Question: I'd like to invert a black text while hovering it with a custom -black- cursor.
This GIF demonstrates the effect:

Couldn't wrap my head around to make this work with CSS & JS. Some combination with mix-blend-modes, clipping masks, pseudo elements and filters I guess.
The following code makes the cursor white but doesn't alow the black text to be turned white. Sounds abstract? Here's a <URL>.
'''
// All creds go to https://murmure.me
const cursor = $(".cursor"),
body = $("body"),
slider = $(".slider"),
nav = $(".nav"),
fail = $(".fail"),
invert = $(".invert"),
nav_open_menu = $(".navopen"),
wwidth = $(window).width(),
wheight = $(window).height(),
cursorMove = function() {
var e, n;
return (
body.addClass("cursor-on"),
cursor.css({
transform: "matrix(1, 0, 0, 1, " + wwidth / 2 + ", " + wheight / 2 + ")"
}),
(e = wheight / 2),
(n = 0.65 * wwidth / 2),
n > e ? e : n,
$(window).on("mousemove", function(e) {
var n, t;
if (
((window.x = e.clientX),
(window.y = e.clientY),
cursor.css({
transform: "matrix(1, 0, 0, 1, " + x + ", " + y + ")"
}),
!nav.hasClass("overlay-visible"))
)
return (
(n = Math.floor((x - 60) / 5)),
(t = Math.floor((y - 60) / 5)),
n < 20 && t < 20
? nav_open_menu.addClass("magnetize").css({
transform: "scale(1.3) translate3d(" + n + "px, " + t + "px, 0)"
})
: nav_open_menu.removeClass("magnetize").attr("style", "")
);
})
);
};
cursorBind = function() {
var e, n, t;
if (
((n = cursor.find("span")).removeClass("link external new"),
(e = $(".focus")),
(t = $(".slack")),
$(window).on({
mouseenter: function() {
return n.removeClass("off");
},
mouseleave: function() {
return n.addClass("off");
}
}),
$("a, button, .cursor-link, .sort-listing th").on({
mouseenter: function() {
var e;
return (
(e = $(this).hasClass("external") ? "link external" : "link"),
n.addClass(e)
);
},
mouseleave: function() {
return n.removeClass("link external");
}
}),
$("h1").on({
mouseenter: function() {
var e;
return (
(e = $(this).hasClass("external") ? "invert external" : "invert"),
n.addClass(e)
);
},
mouseleave: function() {
return n.removeClass("invert external");
}
}),
e.length &&
e.find("a").on({
mouseenter: function() {
return n.addClass("new");
},
mouseleave: function() {
return n.removeClass("new");
}
}),
slider.length &&
slider.on({
mouseenter: function() {
var e;
return (
(e = $(this).hasClass("full") ? "click" : "drag"), n.addClass(e)
);
},
mouseleave: function() {
return n.removeClass("drag click");
}
}),
t.length &&
t.on({
mouseenter: function() {
return n.addClass("light");
},
mouseleave: function() {
return n.removeClass("light");
}
}),
fail.length)
)
return fail.on({
mouseover: function() {
return n.addClass("relol");
},
mouseleave: function() {
return n.removeClass("relol");
}
});
};
cursorMove();
cursorBind();
'''
'''
body {
min-height: 100vh;
display: flex;
justify-content: center;
align-items: center;
}
h1 {
font-weight: 500;
font-size: 9vw;
}
*, *:before, *:after {
box-sizing: border-box;
}
body {
min-height: 100vh;
background-color: #fff;
color: #000;
text-rendering: optimizelegibility;
line-height: 1.5;
/* System stack font-family mentioned by @wooorm */
font-family: Roboto, -apple-system, BlinkMacSystemFont, Helvetica Neue, Segoe UI, Oxygen, Ubuntu, Cantarell, Open Sans, sans-serif;
}
.cursor-on {
cursor: none;
}
.cursor-on * {
cursor: none;
}
.cursor-on .cursor {
position: fixed;
z-index: 10;
pointer-events: none;
top: -1rem;
left: -1rem;
}
.cursor-on .cursor > span {
display: block;
width: 2rem;
height: 2rem;
border-radius: 2rem;
background: #f8e71c;
transition: transform 0.2s cubic-bezier(0.165, 0.84, 0.44, 1);
transform: scale(1);
}
.cursor-on .cursor > span.off {
transform: scale(0);
}
.cursor-on .cursor > span.link {
transform: scale(1.5);
background-color: #0000ed;
}
.cursor-on .cursor > span.link.external:after {
content: "↗️";
display: block;
white-space: pre;
color: #fff;
font-weight: 100;
font-size: 1rem;
text-align: center;
width: 100%;
line-height: 1;
padding-top: 0.6em;
}
.cursor-on .cursor > span.light {
background: #fff;
}
.cursor-on .cursor > span.drag, .cursor-on .cursor > span.click, .cursor-on .cursor > span.relol, .cursor-on .cursor > span.new {
transform: scale(2.5);
}
.cursor-on .cursor > span.drag:after, .cursor-on .cursor > span.click:after, .cursor-on .cursor > span.relol:after, .cursor-on .cursor > span.new:after {
display: block;
content: "";
white-space: pre;
color: #fff;
font-size: 5px;
text-align: center;
width: 100%;
line-height: 1;
padding-top: calc((2rem / 2) - 2.5px);
color: #000;
}
.cursor-on .cursor > span.drag:after {
content: "play";
}
.cursor-on .cursor > span.click:after {
content: "click\A click";
}
.cursor-on .cursor > span.relol:after {
content: "click\A me";
padding-top: calc((2rem / 2) - 5px);
}
.cursor-on .cursor > span.new:after {
content: "new\A new";
}
.cursor-on:active .cursor > span {
transform: scale(0.75);
}
.cursor-on:active .cursor > span.link {
transform: scale(1);
}
.cursor-on:active .cursor > span.drag, .cursor-on:active .cursor > span.click, .cursor-on:active .cursor > span.relol, .cursor-on:active .cursor > span.new {
transform: scale(2);
}
.grid {
background-color: #fff;
}
.grid--column--item {
background-color: #000;
}
.grid--column.sticky .grid--column--item {
border-color: #000;
}
.cursor-on .cursor > span {
background: black;
}
.cursor-on .cursor > span.invert {
transform: scale(2.5);
mix-blend-mode: difference;
filter: invert(1) grayscale(1) contrast(2);
}
'''
'''
<script src="https://cdnjs.cloudflare.com/ajax/libs/jquery/3.3.1/jquery.min.js"></script>
<h1 class="invert">Work</h1>
<div class="cursor" >
<span class="off"></span>
</div>
'''
'''
mix-blend-mode: difference;
filter: invert(1) grayscale(1) contrast(2);
'''
I've setup a <URL> to mess around with, but didn't found a solution yet.
How could this hover effect be recreated with CSS and Javascript?
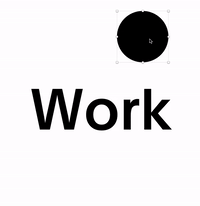
Answer: Here is an idea using 'clip-path'. The trick is to duplicate the text to have two layers above each other with different text color then I reveal the top one using the 'clip-path' that I adjust with the move of the mouse.
'''
var h =document.querySelector('h1');
var p= h.getBoundingClientRect();
var c= document.querySelector('.cursor');
document.body.onmousemove = function(e) {
/*Adjust the cursor position*/
c.style.left=e.clientX+'px';
c.style.top=e.clientY+'px';
/*Adjust the clip-path*/
h.style.setProperty('--x',(e.clientX-p.top)+'px');
h.style.setProperty('--y',(e.clientY-p.left)+'px');
}
'''
'''
body {
cursor:none;
}
h1 {
color: #000;
display:inline-block;
margin:50px;
text-align: center;
position:relative;
}
h1:before {
position:absolute;
content:attr(data-text);
color:#fff;
background:#000;
clip-path: circle(20px at var(--x,-100%) var(--y,-100%));
}
.cursor {
position:fixed;
width:40px;
height:40px;
background:#000;
border-radius:50%;
top:0;
left:0;
transform:translate(-50%,-50%);
z-index:-2;
}
'''
'''
<h1 data-text="WORK">WORK</h1>
<span class="cursor"></span>
'''
Here is Another idea using 'radial-gradient' and without duplicating the text that can work with multiple elements at the same time:
'''
document.body.onmousemove = function(e) {
document.documentElement.style.setProperty('--x',(e.clientX)+'px');
document.documentElement.style.setProperty('--y',(e.clientY)+'px');
}
'''
'''
body {
cursor:none;
}
.mask {
background:
radial-gradient(circle 20px
at var(--x,0) var(--y,0),
#fff 99%,black 100%)
fixed;
background-clip: text;
-webkit-background-clip: text;
color:transparent;
-webkit-text-fill-color: transparent;
}
html::before {
content:"";
position:fixed;
width:40px;
height:40px;
background:#000;
border-radius:50%;
top:var(--y,0);
left:var(--x,0);
transform:translate(-50%,-50%);
z-index:-2;
}
'''
'''
<h1 class="mask">WORK</h1>
<p class="mask">Lorem ipsum dolor sit amet, consectetur adipiscing elit. Suspendisse quis risus sapien. Maecenas dui orci, blandit et commodo eget, egestas quis odio. Donec eu tortor turpis. Aliquam convallis et nisi ut varius. Proin sapien erat, auctor in efficitur vel, efficitur sit amet justo. In pretium iaculis tempus. Vivamus congue</p>
<p class="mask">Lorem ipsum dolor sit amet, consectetur adipiscing elit. Suspendisse quis risus sapien. Maecenas dui orci, blandit et commodo eget, egestas quis odio. Donec eu tortor turpis. Aliquam convallis et nisi ut varius. Proin sapien erat, auctor in efficitur vel, efficitur sit amet justo. In pretium iaculis tempus. Vivamus congue</p>
'''
Related question with similar ideas: <URL>